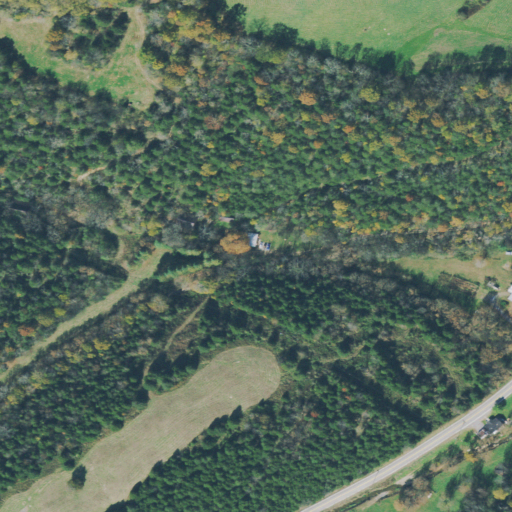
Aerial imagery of valley in Tennessee named Gann Hollow containing evergreen forest, pasture, mixed forest, open development, deciduous forest, shrub, and grassland